Question: Hi Guys I have this website: <URL>. As you can see in the image attached when the window is reduced in height, I am not able to scroll towards the left.

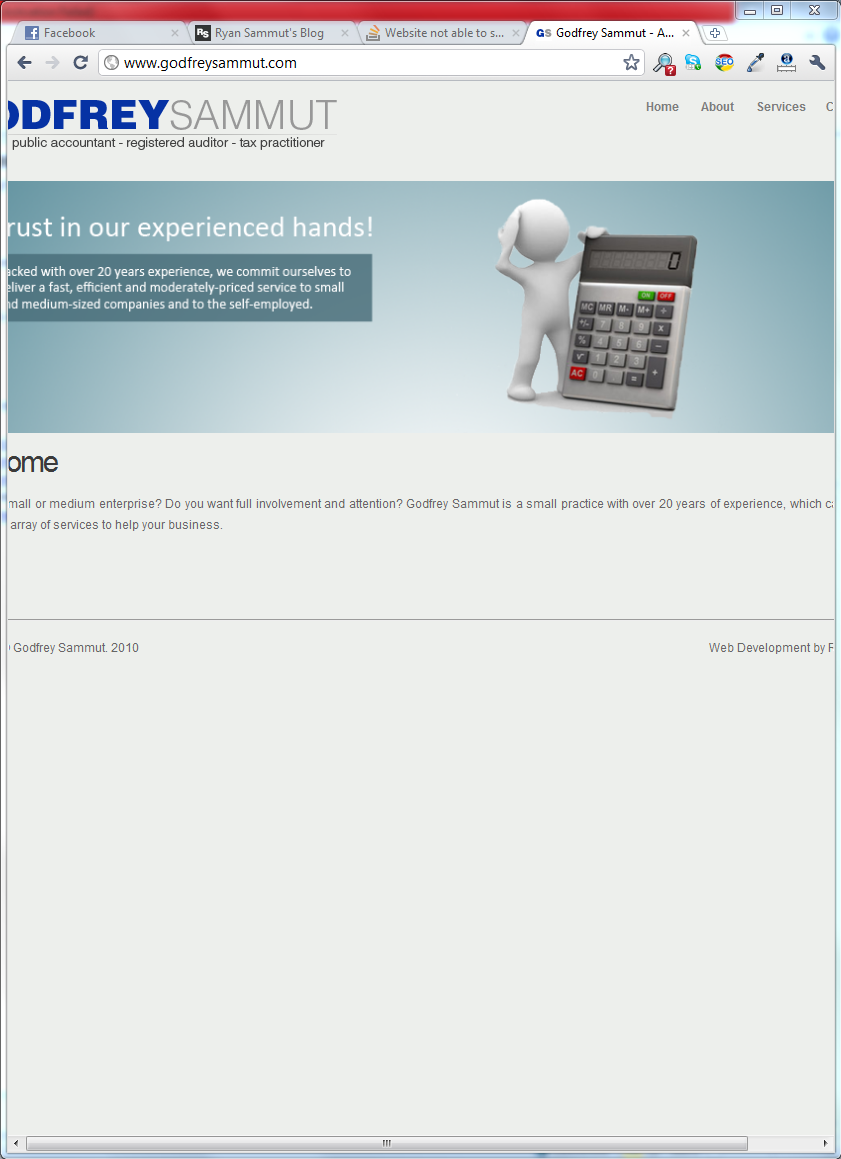
Answer: I think it is because you're positioning your '#wrapper' div absolutely; you don't need to. Since you know the width of the '#wrapper' div, you can center it like this...
'''
div#wrapper {
width: 960px;
height: 800px;
margin: auto; /* this will center the element */
position: relative;
}
'''
Let me know if that doesn't work... it should. I hope this helps.
Hristo